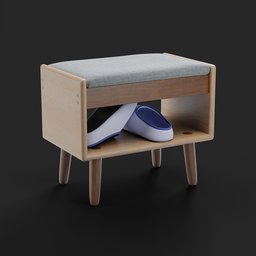
Label: furniture